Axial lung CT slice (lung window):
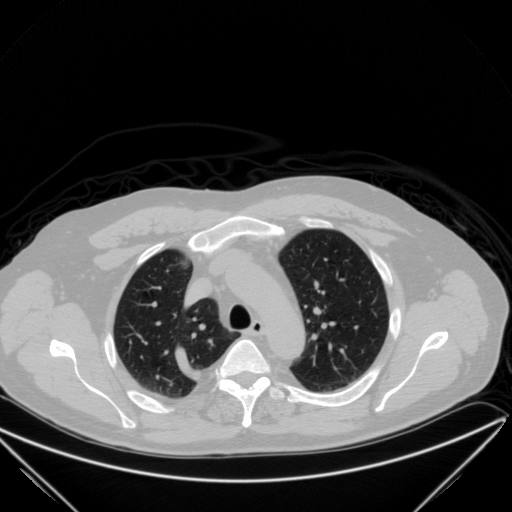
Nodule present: no